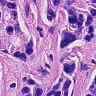
Metastatic tissue present: yes